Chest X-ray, AP view. Patient: 46 years old, sex M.
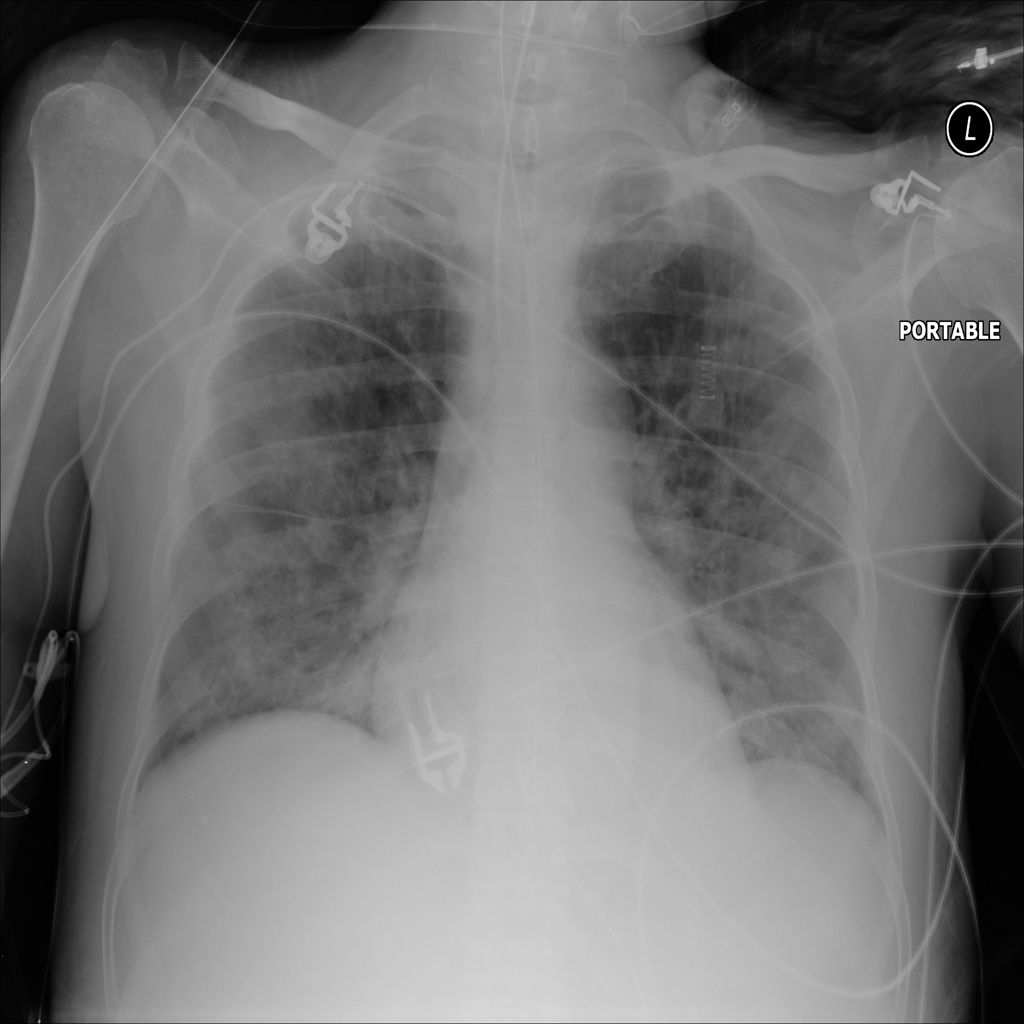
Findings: No Finding